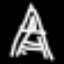
Label: The Eiffel Tower